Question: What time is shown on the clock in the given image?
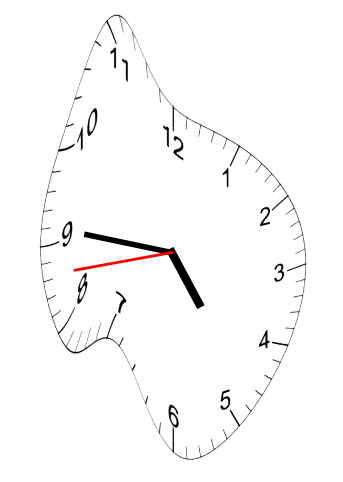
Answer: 04:45:43